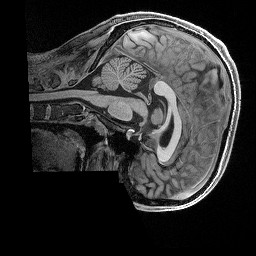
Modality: T1w
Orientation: sagittal
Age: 26
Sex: male
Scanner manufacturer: siemens
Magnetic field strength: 3 T
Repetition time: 2.5 s
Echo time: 0.00296 s